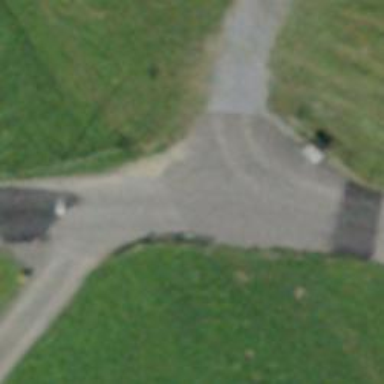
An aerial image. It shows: Unclassified road with asphalt surface and no sidewalk.